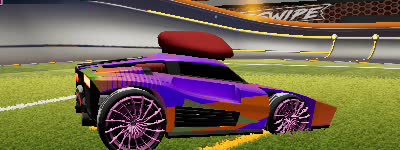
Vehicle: breakout